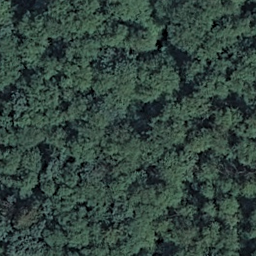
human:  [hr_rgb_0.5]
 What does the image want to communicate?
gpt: forest